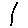
Label: line